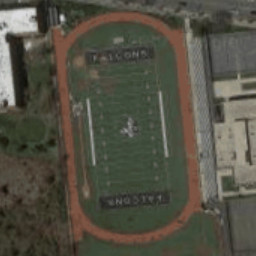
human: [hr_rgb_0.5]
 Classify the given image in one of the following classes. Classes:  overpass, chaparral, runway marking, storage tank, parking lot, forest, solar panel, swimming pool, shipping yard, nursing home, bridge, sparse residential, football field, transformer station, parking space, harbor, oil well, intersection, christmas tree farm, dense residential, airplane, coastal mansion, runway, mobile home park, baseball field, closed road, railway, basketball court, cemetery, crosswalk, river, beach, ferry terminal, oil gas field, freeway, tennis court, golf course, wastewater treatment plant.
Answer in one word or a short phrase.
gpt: football field